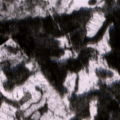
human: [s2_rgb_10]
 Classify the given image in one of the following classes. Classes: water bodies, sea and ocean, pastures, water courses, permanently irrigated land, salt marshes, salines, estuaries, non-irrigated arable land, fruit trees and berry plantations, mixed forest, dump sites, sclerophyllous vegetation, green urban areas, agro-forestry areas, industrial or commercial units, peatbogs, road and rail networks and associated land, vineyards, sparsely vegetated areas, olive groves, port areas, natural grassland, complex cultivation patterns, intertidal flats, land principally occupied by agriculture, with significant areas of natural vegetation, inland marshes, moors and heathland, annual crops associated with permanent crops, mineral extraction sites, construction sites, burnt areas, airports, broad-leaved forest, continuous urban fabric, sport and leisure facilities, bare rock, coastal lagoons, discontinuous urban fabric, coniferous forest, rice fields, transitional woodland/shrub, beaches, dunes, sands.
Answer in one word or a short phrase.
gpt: coniferous forest, mixed forest, transitional woodland/shrub